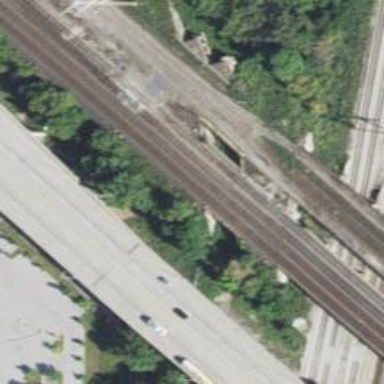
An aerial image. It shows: Railway siding for service.